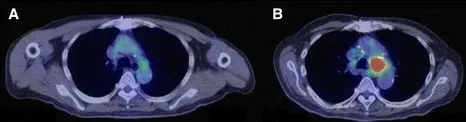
PET/CT depicting increased of FDG uptake at the intrathoracic esophagus site. A PET/CT in 2006 showed no accumulation of FDG around the middle mediastinum. B; PET/CT in 2012 indicated FDG uptake on the thoracic esophagus and adjacent lymph node.
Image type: radiology (pet)